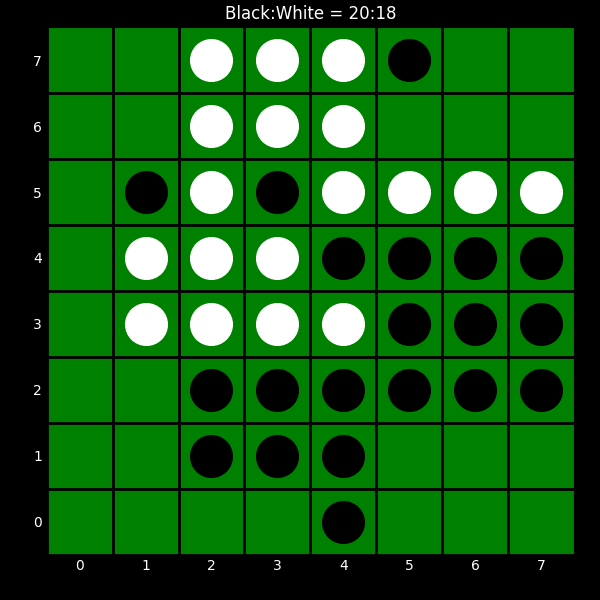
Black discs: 20
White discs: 18